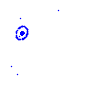
Particle: electron